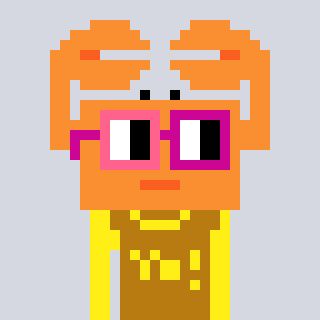
a pixel art character with square pink and red glasses, a crab-shaped head and a gold-colored body on a cool background